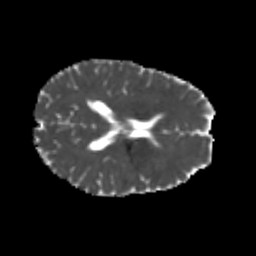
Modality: MD
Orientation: axial
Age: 24
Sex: female
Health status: healthy
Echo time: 0.074 s